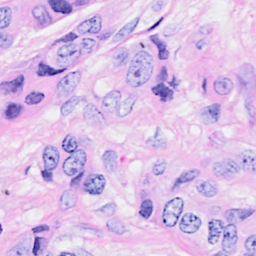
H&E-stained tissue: Breast